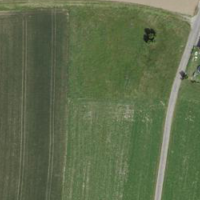
EUNIS habitat code: 52
Species observed at this site:
Aegopodium podagraria